Найдите сопротивление цепи, состоящей из бесконечного числа ячеек. Сопротивления резисторов заданы на рисунке.
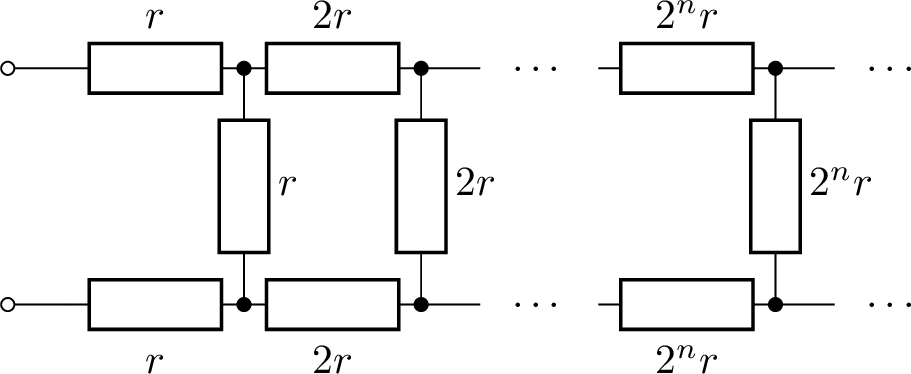
Решение: Пусть искомое сопротивление $R=x r$. Тогда, отделив первую ячейку, мы получим бесконечную цепочку, сопротивление которой равно $x \cdot 2 r$. Используя формулы для расчета соединений сопротивлений, мы получаем уравнение: $x r=2 r+r \cdot \frac{2 x r}{r+2 x r}$, откуда $x=\frac{5+\sqrt{41}}{4}$ и $R=r \frac{5+\sqrt{41}}{4}$.
Ответ: $$ R=r \frac{5+\sqrt{41}}{4}. $$
Темы:
T, Электричество, Бесконечная цепочка, Всероссийские, Электрические цепи